Question: I am working on an application where I want to dynamically load textboxes into panels on page load depending on how many textboxes I need.
I was using javascript/jquery to do this with divs, but I have decided to switch to coding this process to C#. Let me know if that is a bad idea.
that in design view, I have 24 panels, with a class of grid_1 . However, unlike divs, these panels are ignoring styling until they render in the browser.
Here is what they look like in Visual Studio 2012:

This looks pretty awful because there's 24 of these suckers and it's completely unobvious that it will look right in a web browser.
My code:
'''
<div id="myid">
<div class="container_24" id="myid">
<asp:Panel class="grid_1 measurementTextBoxContainer" runat="server"></asp:Panel>
<asp:Panel class="grid_1 measurementTextBoxContainer" runat="server"></asp:Panel>
<asp:Panel class="grid_1 measurementTextBoxContainer" runat="server"></asp:Panel>
<asp:Panel class="grid_1 measurementTextBoxContainer" runat="server"></asp:Panel>
<asp:Panel class="grid_1 measurementTextBoxContainer" runat="server"></asp:Panel>
<asp:Panel class="grid_1 measurementTextBoxContainer" runat="server"></asp:Panel>
<asp:Panel class="grid_1 measurementTextBoxContainer" runat="server"></asp:Panel>
<asp:Panel class="grid_1 measurementTextBoxContainer" runat="server"></asp:Panel>
<asp:Panel class="grid_1 measurementTextBoxContainer" runat="server"></asp:Panel>
<asp:Panel class="grid_1 measurementTextBoxContainer" runat="server"></asp:Panel>
<asp:Panel class="grid_1 measurementTextBoxContainer" runat="server"></asp:Panel>
<asp:Panel class="grid_1 measurementTextBoxContainer" runat="server"></asp:Panel>
<asp:Panel class="grid_1 measurementTextBoxContainer" runat="server"></asp:Panel>
<asp:Panel class="grid_1 measurementTextBoxContainer" runat="server"></asp:Panel>
<asp:Panel class="grid_1 measurementTextBoxContainer" runat="server"></asp:Panel>
<asp:Panel class="grid_1 measurementTextBoxContainer" runat="server"></asp:Panel>
<asp:Panel class="grid_1 measurementTextBoxContainer" runat="server"></asp:Panel>
<asp:Panel class="grid_1 measurementTextBoxContainer" runat="server"></asp:Panel>
<asp:Panel class="grid_1 measurementTextBoxContainer" runat="server"></asp:Panel>
<asp:Panel class="grid_1 measurementTextBoxContainer" runat="server"></asp:Panel>
<asp:Panel class="grid_1 measurementTextBoxContainer" runat="server"></asp:Panel>
<asp:Panel class="grid_1 measurementTextBoxContainer" runat="server"></asp:Panel>
<asp:Panel class="grid_1 measurementTextBoxContainer" runat="server"></asp:Panel>
<asp:Panel class="grid_1 measurementTextBoxContainer" runat="server"></asp:Panel>
</div>
</div>
'''
Should I stop using panels and switch back to javascript and do it all client side or should I keep doing what I'm doing because there's an obvious fix that I'm unaware of and this is perfectly fine coding practice?
-Thanks
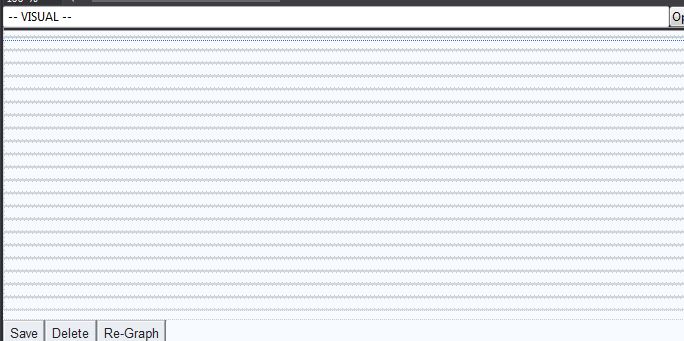
Answer: Use server-side 'CssClass' server-side property instead of 'class' attribute. I.e. Instead of
'''
<asp:Panel class="grid_1 measurementTextBoxContainer" runat="server"></asp:Panel>
'''
Use
'''
<asp:Panel CssClass="grid_1 measurementTextBoxContainer" runat="server"></asp:Panel>
'''
This is just a hunch, but I think in this case 'class' is treated as generic HTML Element attribute which is processed after entire page has been rendered, while CssClass being server-side property ('class') takes effect right away